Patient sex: F
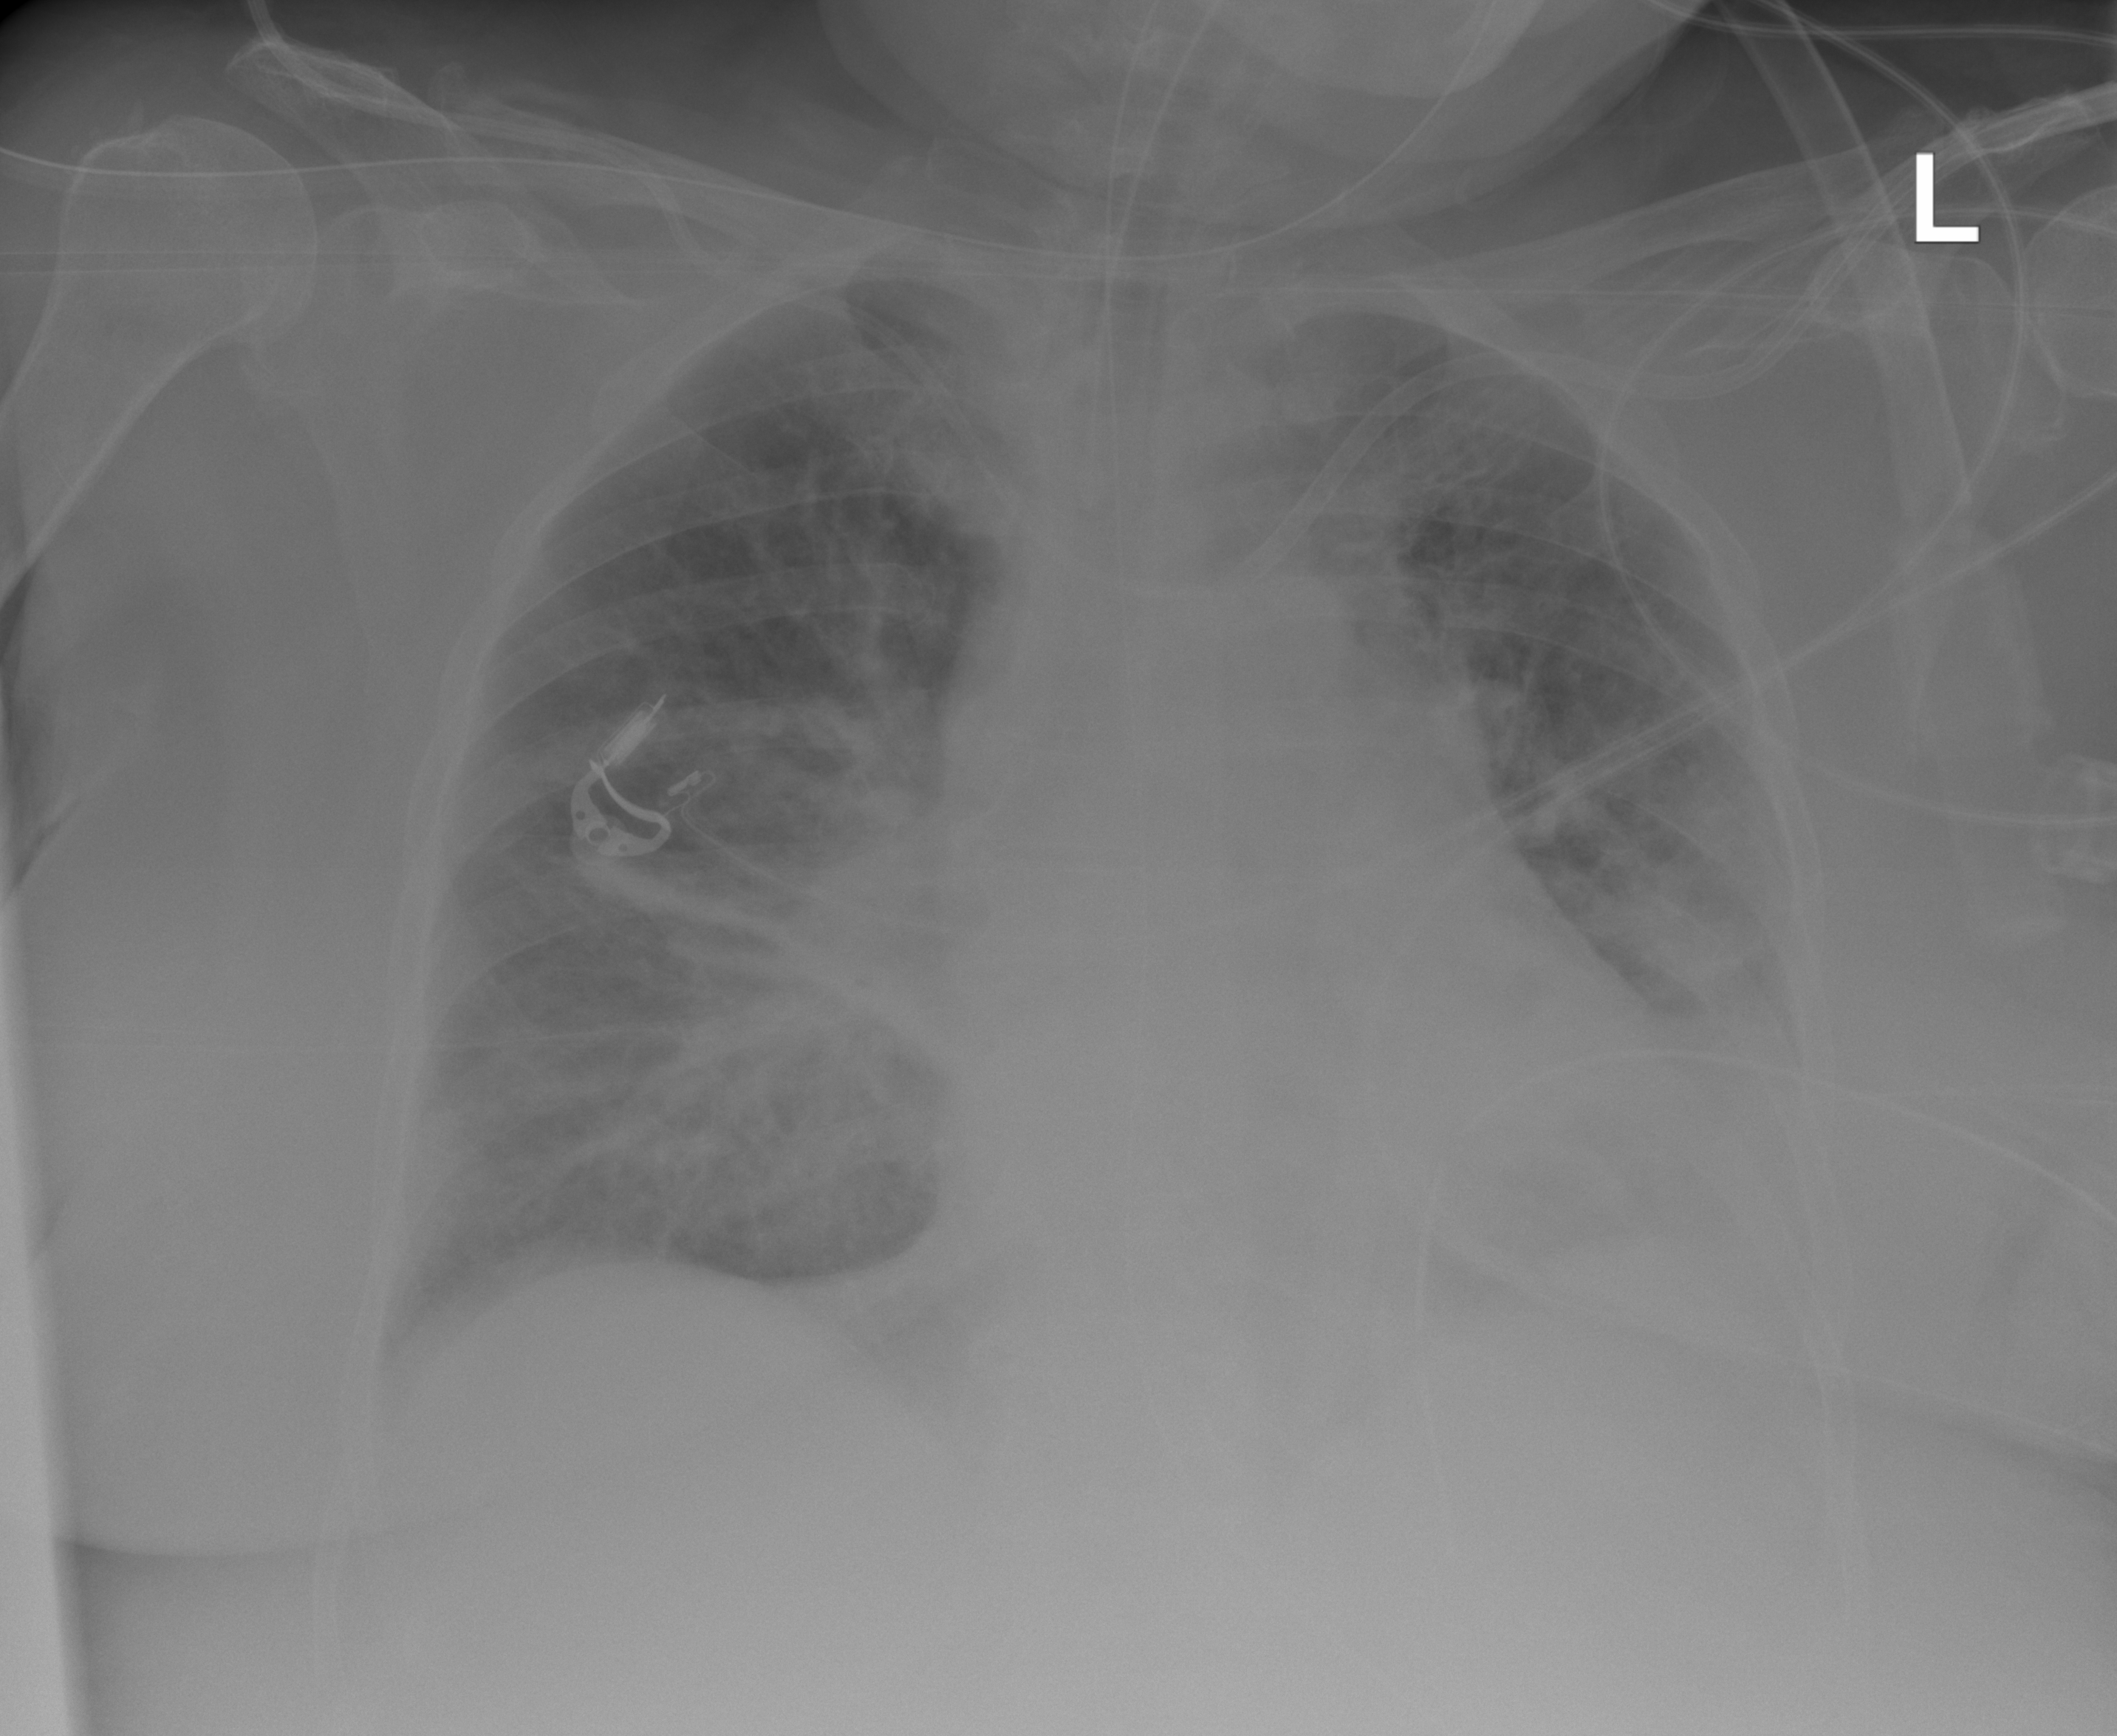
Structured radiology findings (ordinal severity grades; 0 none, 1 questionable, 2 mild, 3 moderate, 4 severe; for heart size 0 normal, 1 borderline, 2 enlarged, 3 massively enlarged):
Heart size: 2
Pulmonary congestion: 2
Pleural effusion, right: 1
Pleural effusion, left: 2
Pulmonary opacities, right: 2
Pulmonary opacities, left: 0
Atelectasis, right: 2
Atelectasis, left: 2